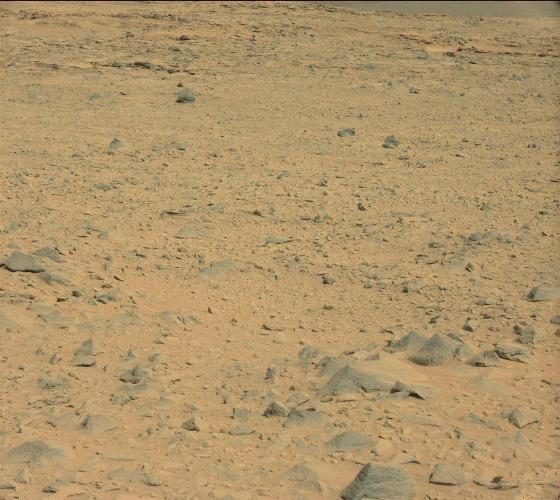
Terrain classes present: Bedrock, Gravel / Sand / Soil, Rock, Sky / Distant Mountains